Question: In Android Studio (and IntelliJ IDEA), when you hover your cursor in the scrollbar area of the editing window, the cursor changes to a pointing hand and displays a 10-line preview of the code in that location in the file. Here's a screenshot:

As you move your cursor up and down that scrollbar area, the code preview overlay shifts with it. I've dug through the preferences and searched online, but I can't figure out how to turn off this feature. Does anyone know what this is called and how to disable it?
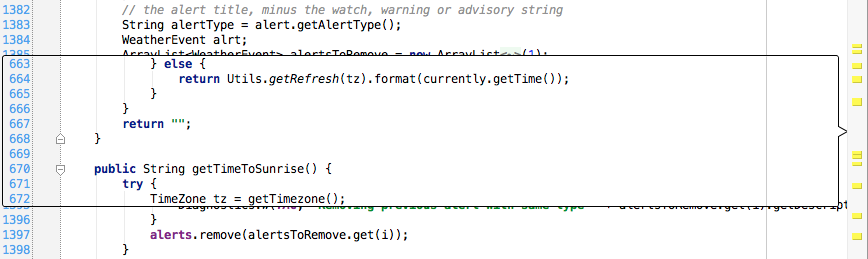
Answer: It's called the "code lens" and it's configurable in:
'''
Editor -> General -> Appearance
'''
In some versions, it's called "editor preview tooltip" instead of "code lens."

Also can be disabled by right-clicking on the scroll bar area.